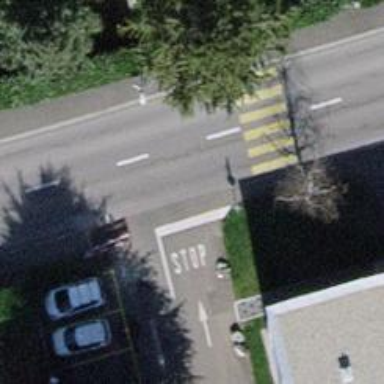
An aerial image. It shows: Asphalt footway with unmarked crossing.